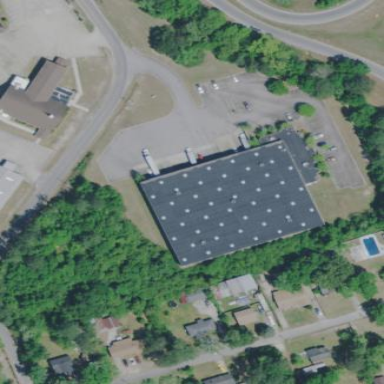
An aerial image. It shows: Warehouse building.